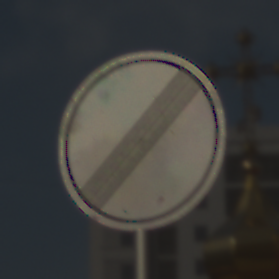
Verkehrszeichen: EndeSaemtlicherBegrenzungen
Umgebung: Outdoor, Urban
Tageszeit: MorningAfternoon
Wetter: PartlyCloudy
Licht: Natural
Jahreszeit: NotSpecified
Kontrast: HighContrast